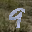
Label: 9